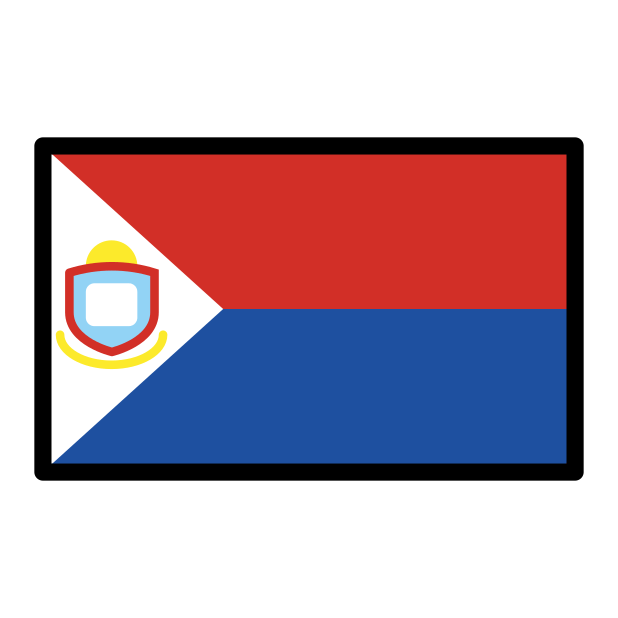
flag: Sint Maarten